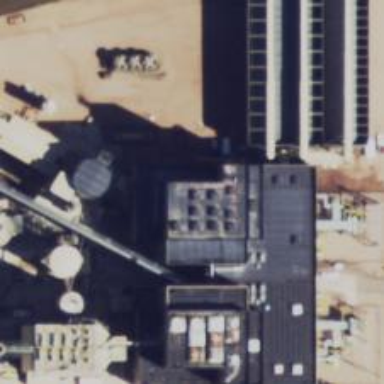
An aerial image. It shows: Generator powered by steam turbine.